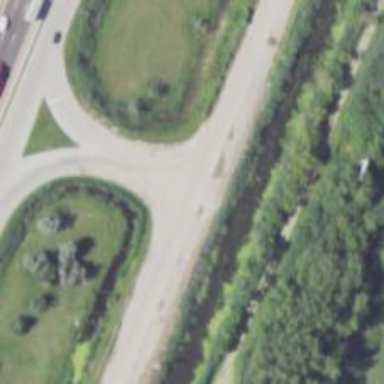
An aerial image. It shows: Secondary link road.